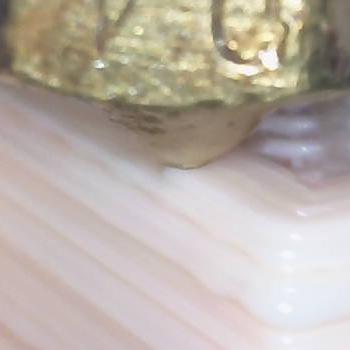
Flow rate: 300%